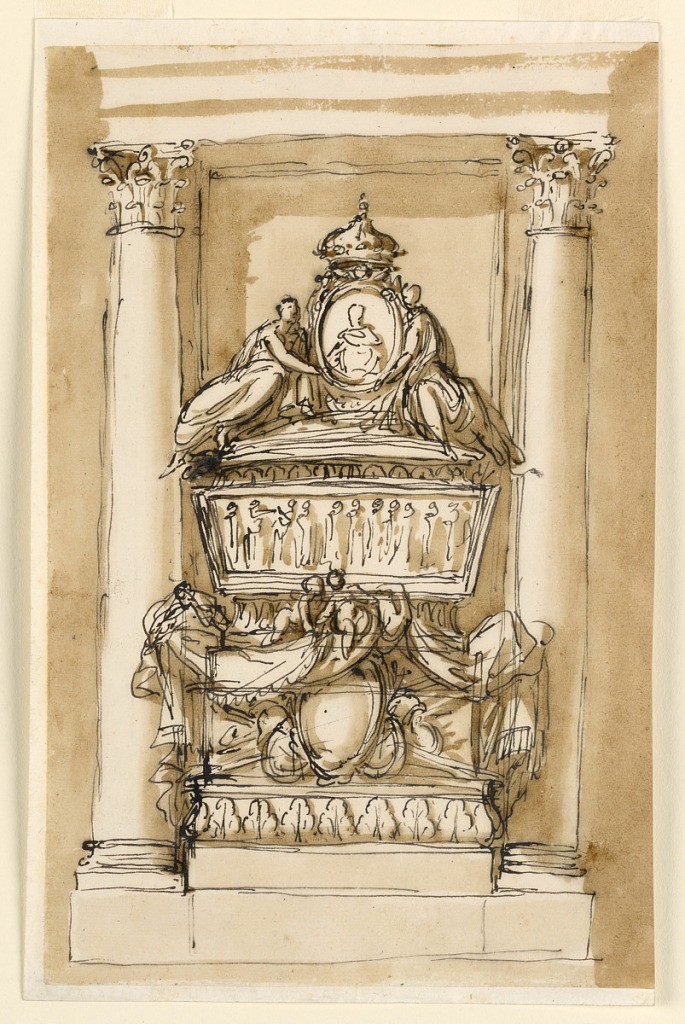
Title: Monument of King Louis XVI of France
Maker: Giuseppe Barberi, Italian, 1746–1809
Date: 1793
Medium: Pen and brown ink, brush and brown wash on lined off-white laid paper
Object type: Drawing
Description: Intended for the same place as 1938-88-1292. Below is a pedestal, whose front is in the main part decorated with an escutcheon in front of a trophy of weapons, and which is covered by a fringed cloth, which is held up by two putti. Above stands a sarcophagus, whose body has the shape of a trapezium, with a relief framed by mouldings. Upon the cover sit two female allegories and support a medallion with a bust portrait, and a crown on top. The entablature is outlined.